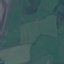
Label: Pasture